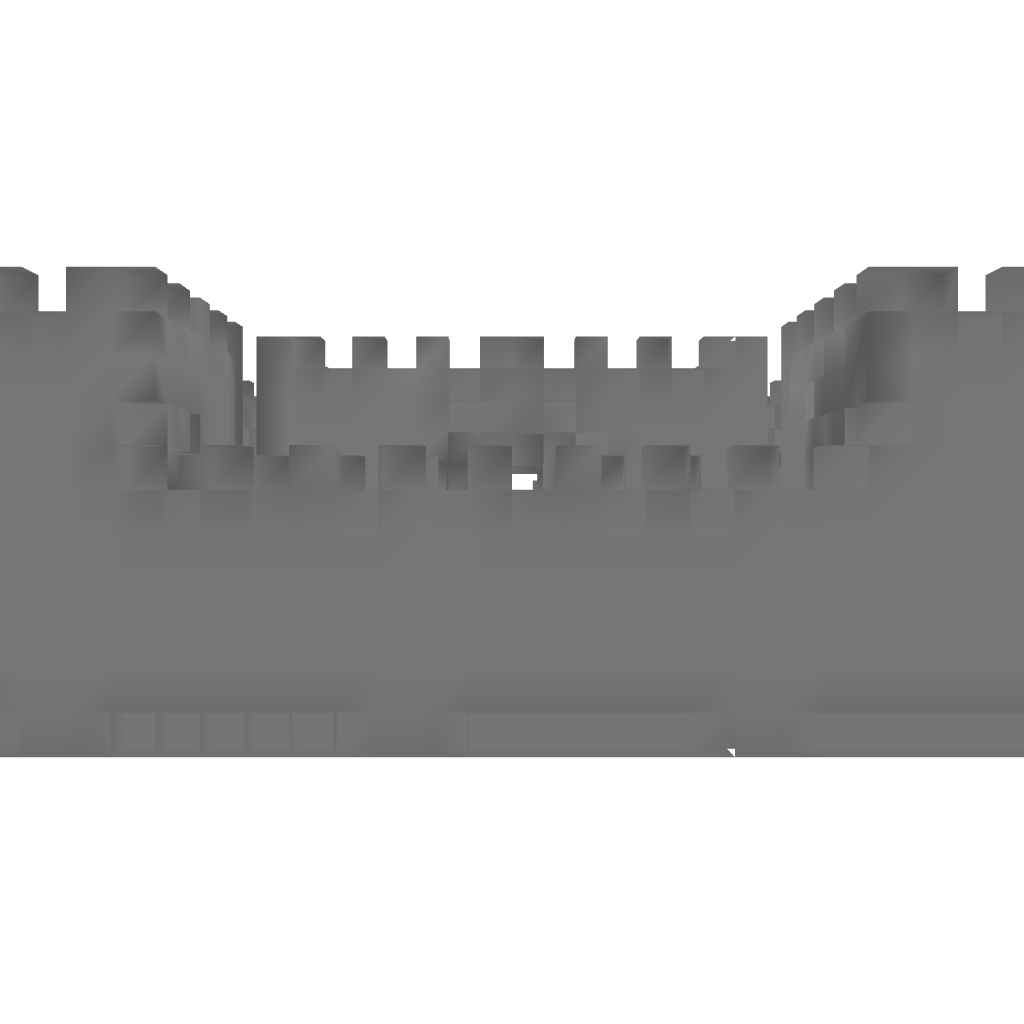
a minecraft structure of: Ultima Online Housing - Castle bad low quality